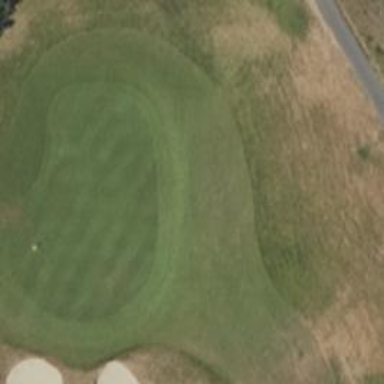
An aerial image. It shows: Golf hole.